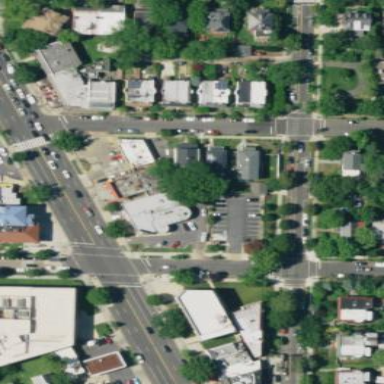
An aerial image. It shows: Retail area.